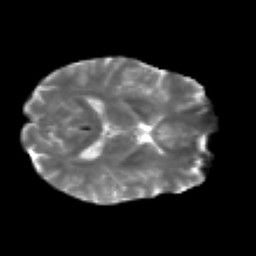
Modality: T2w
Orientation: axial
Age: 31
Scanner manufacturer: siemens
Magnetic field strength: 3 T
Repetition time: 2.2 s
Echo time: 0.084 s